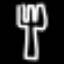
Label: fork